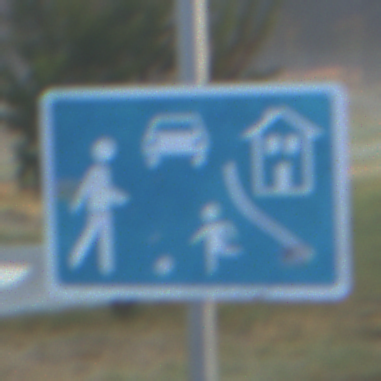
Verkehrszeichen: BeginnVerkehrsberuhigterBereich
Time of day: Dawn
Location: Outdoor (Nature)
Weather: Clear
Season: NotSpecified
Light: Natural